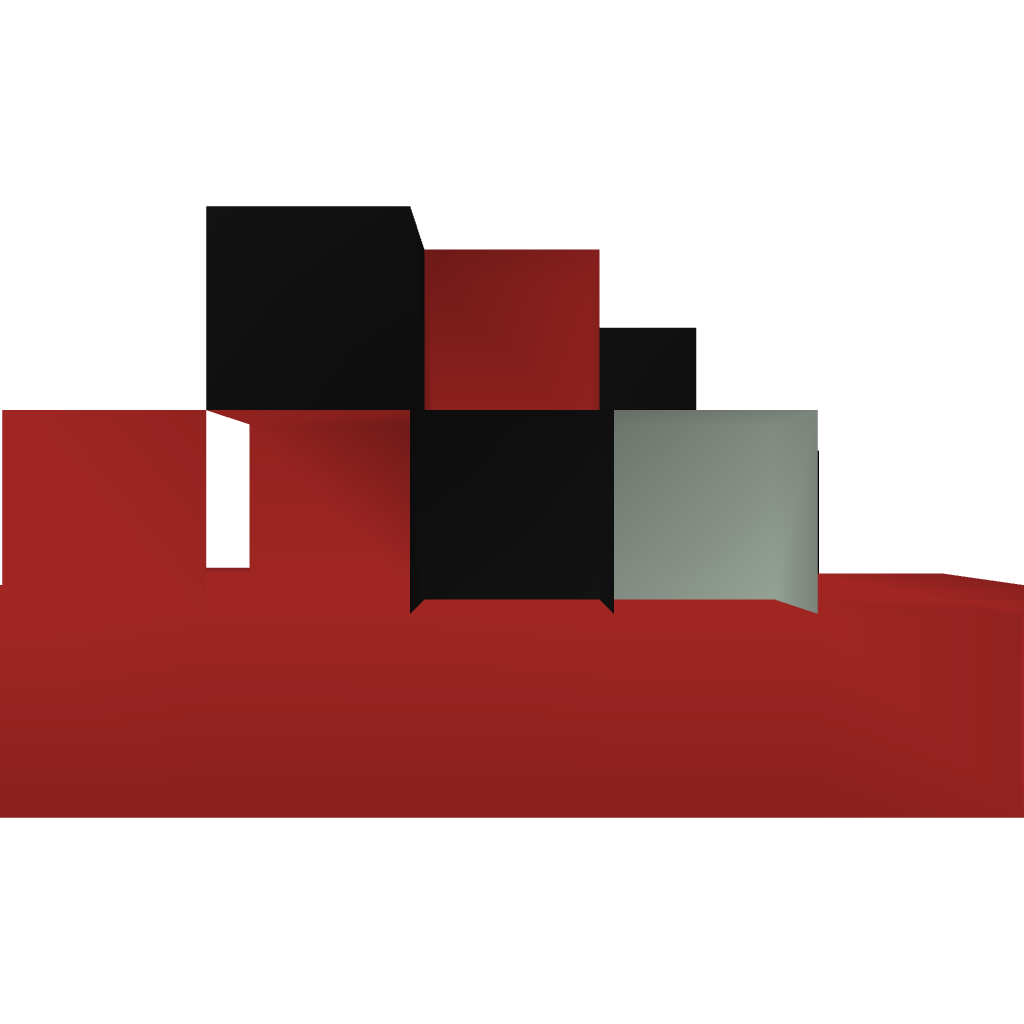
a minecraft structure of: No Daylight Device